Aerial crown-view tile of a tropical tree (Barro Colorado Island, Panama), acquired 20240716:
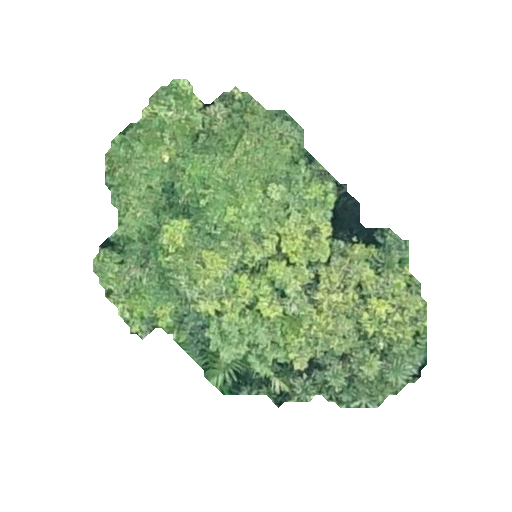
Species: Protium tenuifolium
GBIF accepted scientific name: Protium tenuifolium
Crown area: 114.448 m²